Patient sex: M
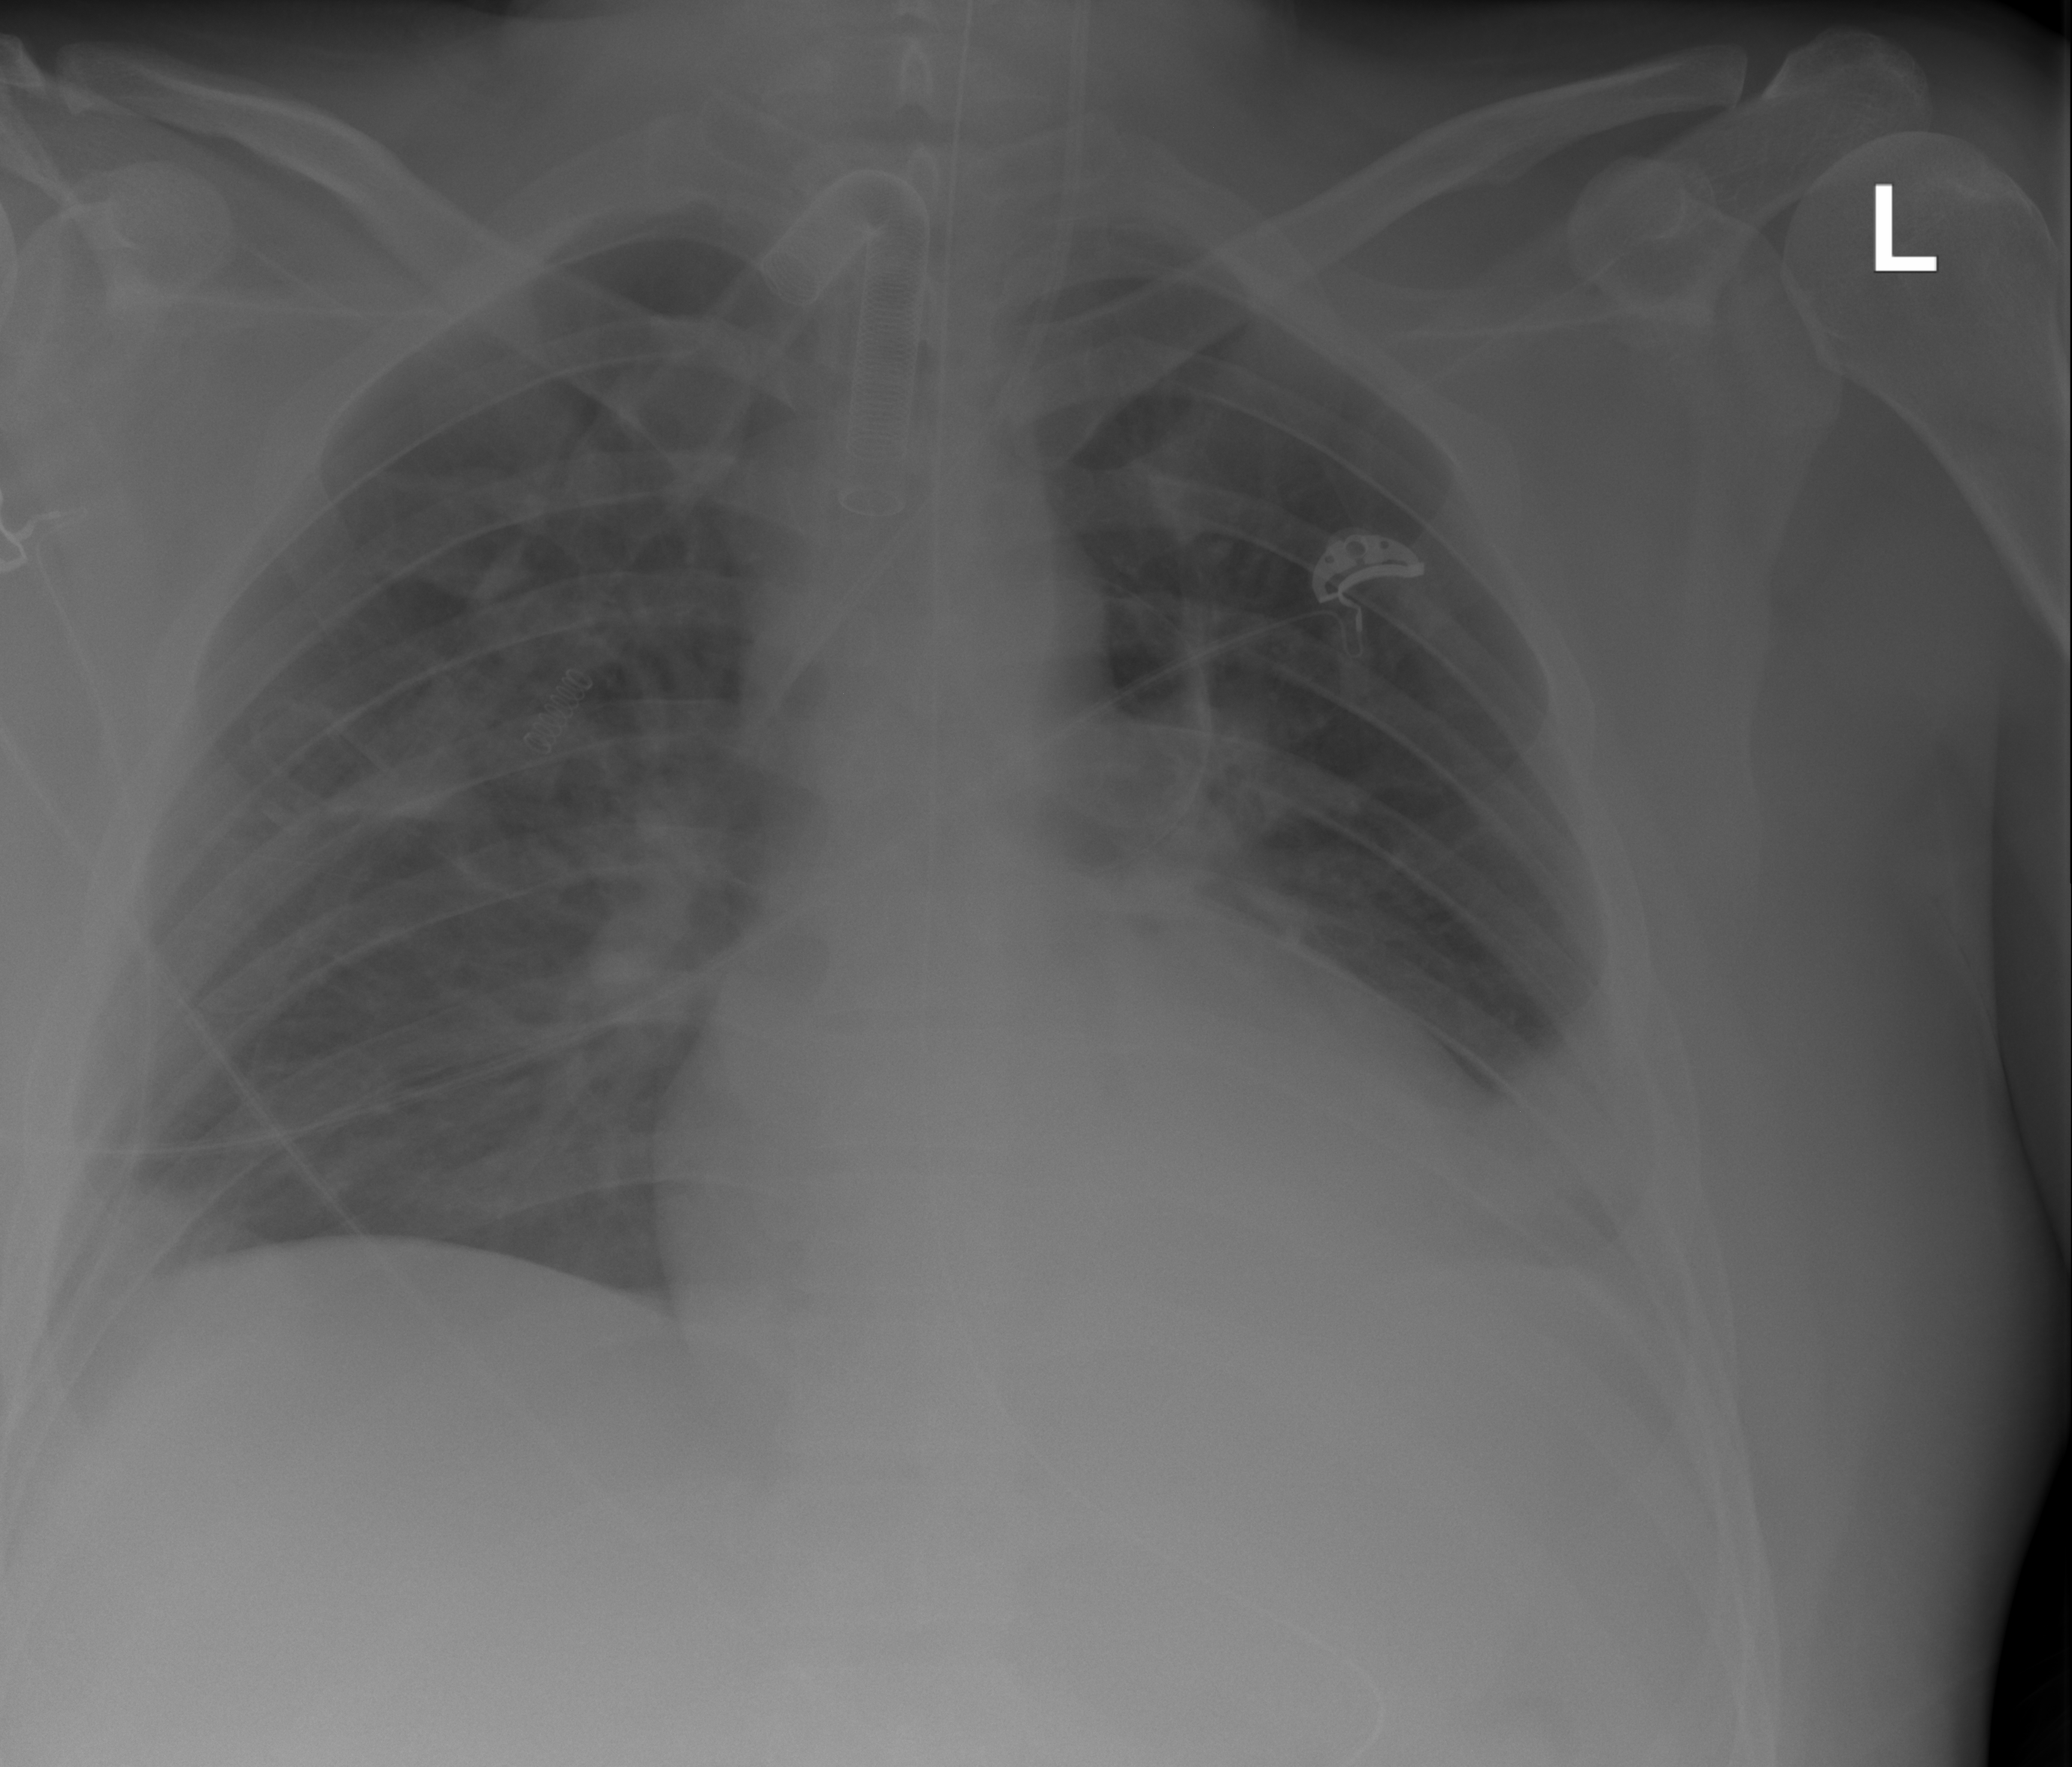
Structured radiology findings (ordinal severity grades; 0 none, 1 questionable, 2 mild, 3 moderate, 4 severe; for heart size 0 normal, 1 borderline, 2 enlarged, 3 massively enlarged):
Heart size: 2
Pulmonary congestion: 2
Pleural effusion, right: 1
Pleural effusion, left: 2
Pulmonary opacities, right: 0
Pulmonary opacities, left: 0
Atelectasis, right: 2
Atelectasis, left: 2